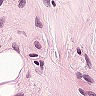
Metastatic tissue present: yes